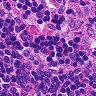
Metastatic tissue present: no